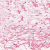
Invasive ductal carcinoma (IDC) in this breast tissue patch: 0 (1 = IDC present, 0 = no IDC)